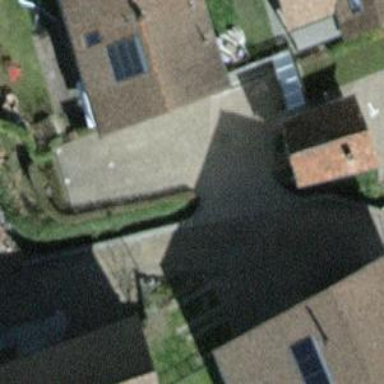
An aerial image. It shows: Residential road with sett surface.